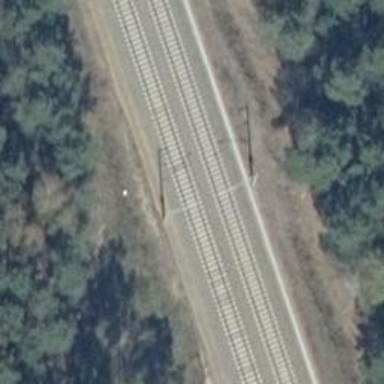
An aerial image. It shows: Railway milestone with catenary mast.